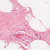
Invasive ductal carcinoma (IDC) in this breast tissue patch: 0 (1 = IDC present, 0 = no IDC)